Question: I am building a boat visualizer using <URL> APIs. After inquiring the APIs I am able to obtain a json file with the vessels and filter with only the vessel I am interested in, and inject them into a table on the webpage. The API gives the following fileds:
'[NAME, MMSI, LONGITUDE, LATITUDE]'. I can correctly connect to 'MongoDB' as I 'npm start'.
: I would like to send also this data to a collection in to 'MongoDB' database every 5 minutes. I tried many different way to do that, but none of them seems to be working.
It was very difficult to think which parts of the code to pass and which not, but below I believe there are enough information to understand what the problem is:
is where I set the 'MongoDB' connection
'''
var indexRouter = require('./routes/index');
var usersRouter = require('./routes/users');
var mongoose = require('mongoose');
const bodyParser = require('body-parser');
const vesselController = require('./controllers/VesselController');
require('./config/keys');
var app = express();
app.use(cors());
app.options('*', cors());
// DB Config
const db = require('./config/keys').MongoURI;
const options = {
useNewUrlParser: true,
reconnectTries: Number.MAX_VALUE,
poolSize: 10
};
mongoose
.connect(db, options)
.then(() => console.log('MongoDB Connection established'))
.catch((err) => console.log('Error connecting MongoDB database due to: ', err));
const PORT = process.env.PORT || 3000;
app.use(bodyParser.urlencoded({ extended: true, limit: '50mb' }));
app.use(bodyParser.json({ limit: '50mb' }));
app.use(cors());
app.route('/vessels/all').get(vesselController.getBaseAll);
app.route('vessels/:id/track').get(vesselController.getCurrent);
app.route('/vessels').get(vesselController.getHistory);
app.listen(PORT, console.log('Server started on port ${PORT}'));
module.exports = app;
'''
is where I am caching the data (and where I think the app should send data to 'MongoDB')
'''
var express = require('express');
var router = express.Router();
var axios = require('axios');
const NodeCache = require('node-cache');
const myCache = new NodeCache();
let hitCount = 0;
/* GET home page. */
router.get('/', function(req, res, next) {
res.render('index', { title: 'Express' });
});
const mmsiOfInterest = [
'367029520',
'366909730',
'367128570'
];
const shipNamesOfInterest = [
'MICHIGAN',
'JP BOISSEAU',
'DELAWARE BAY'
];
router.get('/hello', async function(req, res, next) {
const allData = myCache.get('allData');
if (!allData) {
hitCount++;
console.log('hit ${hitCount} number of times');
const { data } = await axios.get(
'http://data.aishub.net/ws.php?username=KEY&format=1&output=json&compress=0&latmin=11.42&latmax=58.20&lonmin=-134.09&lonmax=-52.62'
);
const [ metaData, ships ] = data;
console.log(data);
const shipsOfInterest = ships.filter(
(ship) => mmsiOfInterest.includes(ship.MMSI) || shipNamesOfInterest.includes(ship.NAME)
);
myCache.set('allData', shipsOfInterest, 70);
res.send(data);
return;
}
res.send(allData);
});
module.exports = router;
'''
: is where I have the functions for getting different information such as currect vessel, all vessels, history of vessels
'''
module.exports.getBaseAll = (req, res) => {
Promise.all([
Compnanies.find(),
Vessels.find(),
Positions.aggregate([
{
$sort: {
date: -1
}
},
{
$group: {
_id: '$callsign',
details: {
$push: '$$ROOT'
}
}
},
{
$replaceRoot: {
newRoot: {
$arrayElemAt: [ '$details', 0 ]
}
}
}
])
])
.then(([ companies, vessels, positions ]) => {
// apply vessels detail table as join:
positions.forEach((pos) => {
vessels.forEach((ves) => {
if (pos.callsign == ves.callsign) {
p._detail = ves;
}
});
companies.forEach((com) => {
if (p._detail.company == com.number) {
p._detail = com;
}
});
});
res.status(200).json(positions);
})
.catch((err) => {
return res.status(500).send(err);
});
console.log(vesselController.getBaseAll);
};
module.exports.getHistory = (req, res) => {
var id = req.param.id;
Positions.find(
{
callsign: id,
date: {
$gte: new Date(Date.now() - 1000 * 60 * 60 * 24)
}
},
(err, task) => {
if (err) {
return res.status(500).send(err);
}
res.status(200).json(task);
}
);
console.log(vesselController.getHistory);
};
module.exports.getCurrent = (req, res) => {
var currentPos = Positions.find({
date: {
$gte: new Date(Date.now() - 1000 * 60 * 60)
}
});
currentPos.exec((err, task) => {
if (err) {
return res.status(500).send(err);
}
res.status(200).json(task);
});
console.log(vesselController.getCurrent);
};
'''
In I set the proper format according to 'MongoDB' documentation
'''
const mongoose = require('mongoose');
const LatitudeLongitudeSchema = new mongoose.Schema({
name: {
type: String,
required: true
},
mmsi: {
type: Number,
required: false
},
longitude: {
type: Number,
required: false
},
latitude: {
type: Number,
required: false
}
});
const LatitudeLongitude = mongoose.model('LatitudeLongitude', LatitudeLongitudeSchema);
module.exports = LatitudeLongitude;
'''
is where I set the 'router.post'
'''
var express = require('express');
var router = express.Router();
const LatitudeLongitude = require('../models/LatitudeLongitude');
/* GET users listing. */
router.get('/', function(req, res, next) {
res.send('respond with a resource');
});
router.post('/vessles/map', function(req, res) {
const { name, mmsi, longitude, latitude } = req.body;
let errors = [];
// Check required fields
if (!name || !mmsi || !longitude || !latitude) {
errors.push({ msg: 'No data received' });
}
if (
LatitudeLongitude.findOne({ mmsi: mmsi }).then((pos) => {
if (pos) {
// vessel exists
const newVessel = new Vessles({
name,
mmsi,
longitude,
latitude
});
}
})
);
});
module.exports = router;
'''
Below the collection set inside 'MongoDB', which is clearly empty:

How can I successfully pass information from the API I mentioned above, into my 'MongoDB'?
I tried many different ways to pass data from the API to 'MongoDB' every 5 minutes. Among the dirfferent approaches, the one I included in this post are, I think, the most effective, however there is something missing I can't catch/understand.
I believe that the file should be the one that is in charge of taking care of doing that, as I pre-set all the check in that file. However I am now confused whether that is the right location or not.
the reasons why you see the routes as 'app.route('/vessels/all').get(vesselController.getBaseAll);' in the file is because I will use that as end point api check with 'Postman' once everything is working. I figured I would leave it there so you see how I designed the process.
Thanks for shedding light on this matter.
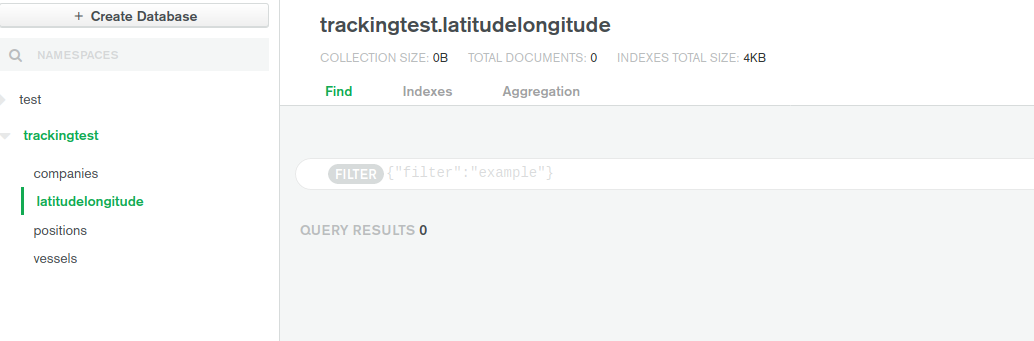
Answer: In my opinion, you should first test my approach by attaching following code to your server.js file. then refactor it
> setInterval( () => {
fetch('<URL>.
then( updateDB() ).
catch(doWhateverYouWant());
},3000
);